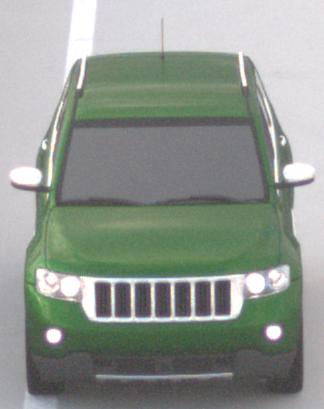
Make: Jeep
Model: Grand Cherokee
Detailed model: WK2
Model produced from: 2010
Model produced until: 2021
Doors: 5
Color: green
Road condition: dry road
Daytime: sunrise or sunset
Contrast: low contrast